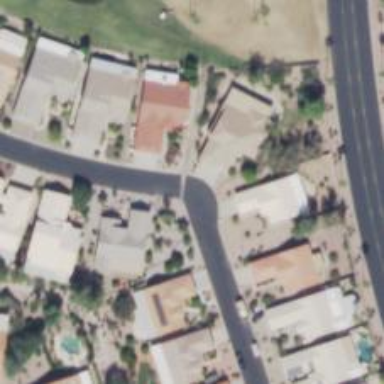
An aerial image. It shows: Asphalt road in residential area.